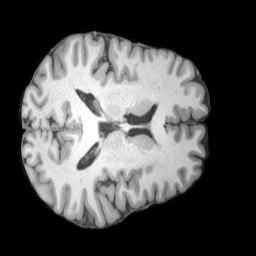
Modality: T1w
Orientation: axial